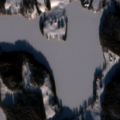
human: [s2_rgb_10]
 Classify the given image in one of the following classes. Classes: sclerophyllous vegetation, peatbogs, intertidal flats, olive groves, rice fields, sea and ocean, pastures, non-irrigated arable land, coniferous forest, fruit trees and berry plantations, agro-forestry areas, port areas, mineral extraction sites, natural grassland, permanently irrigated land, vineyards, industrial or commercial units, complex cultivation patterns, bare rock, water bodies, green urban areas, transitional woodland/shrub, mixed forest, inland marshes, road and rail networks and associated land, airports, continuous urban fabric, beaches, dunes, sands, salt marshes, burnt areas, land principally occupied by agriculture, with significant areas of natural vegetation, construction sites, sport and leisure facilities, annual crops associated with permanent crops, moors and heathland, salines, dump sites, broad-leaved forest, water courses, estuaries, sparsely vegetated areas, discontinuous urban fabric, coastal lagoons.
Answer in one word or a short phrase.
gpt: land principally occupied by agriculture, with significant areas of natural vegetation, coniferous forest, water bodies